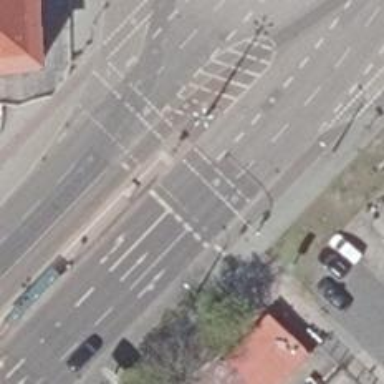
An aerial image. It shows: Road crossing with traffic signals.